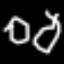
Label: octagon